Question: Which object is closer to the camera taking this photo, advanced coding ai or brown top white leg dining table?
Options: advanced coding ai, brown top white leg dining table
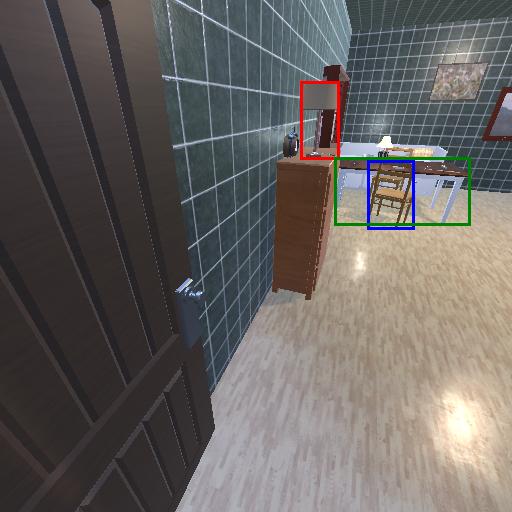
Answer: advanced coding ai